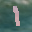
Label: 1